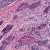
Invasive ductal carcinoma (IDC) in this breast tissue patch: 1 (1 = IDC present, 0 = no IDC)